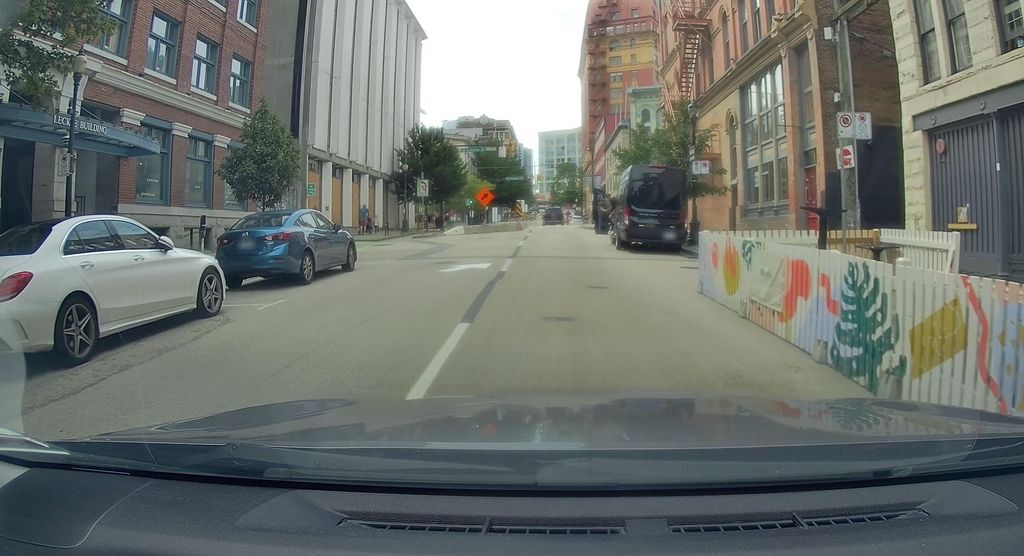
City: vancouver